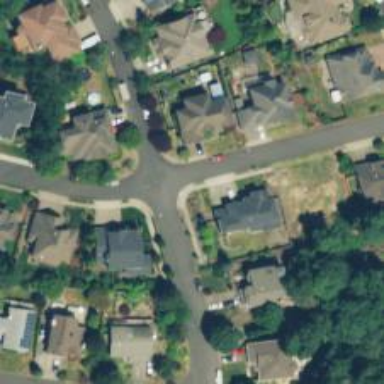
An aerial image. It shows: Residential road with sidewalk on the left side.